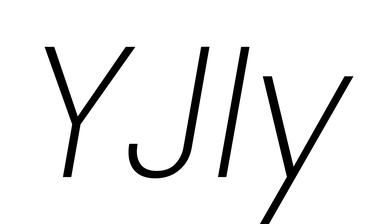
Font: Poppins-ExtraLightItalic